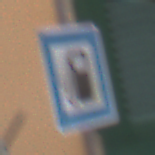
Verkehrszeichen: Tankstelle
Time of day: Midday
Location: Outdoor (Urban)
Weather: Overcast
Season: NotSpecified
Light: Natural